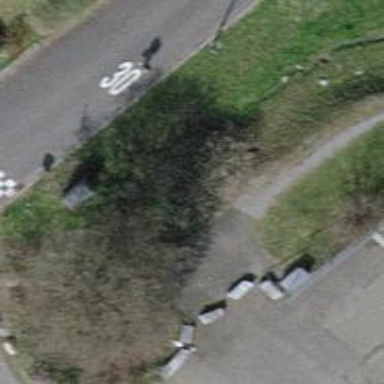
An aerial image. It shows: Footway with fine gravel surface.